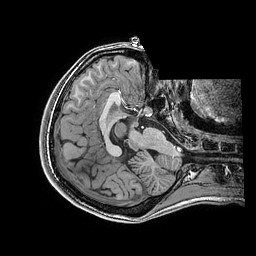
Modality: T1w
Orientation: axial
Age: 20
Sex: female
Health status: healthy